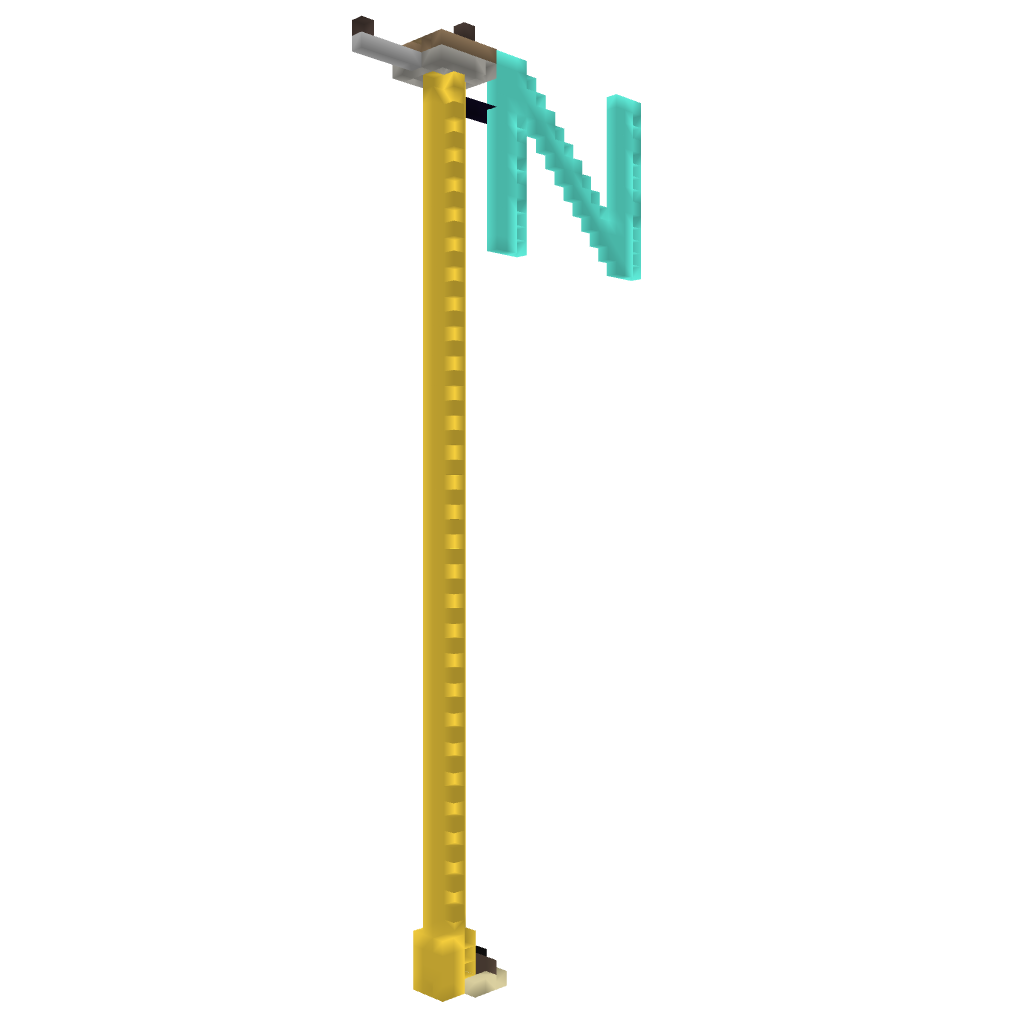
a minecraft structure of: compass